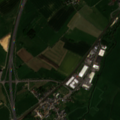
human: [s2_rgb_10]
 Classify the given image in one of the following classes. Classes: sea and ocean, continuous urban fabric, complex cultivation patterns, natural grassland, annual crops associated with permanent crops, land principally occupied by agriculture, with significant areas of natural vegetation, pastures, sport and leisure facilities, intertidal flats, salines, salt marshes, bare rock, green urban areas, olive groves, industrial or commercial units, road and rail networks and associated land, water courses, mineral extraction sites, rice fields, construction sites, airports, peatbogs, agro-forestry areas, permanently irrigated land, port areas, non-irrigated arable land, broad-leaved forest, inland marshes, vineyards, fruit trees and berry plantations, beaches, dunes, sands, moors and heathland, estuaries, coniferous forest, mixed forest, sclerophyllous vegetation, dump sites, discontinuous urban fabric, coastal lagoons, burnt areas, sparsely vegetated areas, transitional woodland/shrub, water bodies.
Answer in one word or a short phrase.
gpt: discontinuous urban fabric, road and rail networks and associated land, pastures, complex cultivation patterns